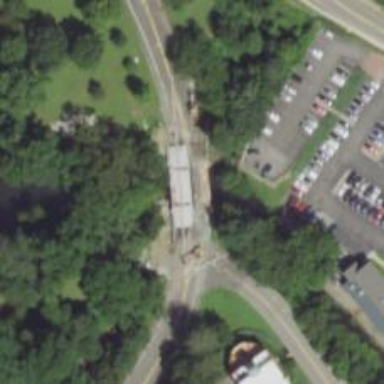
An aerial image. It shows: Asphalt bridge on trunk link highway.